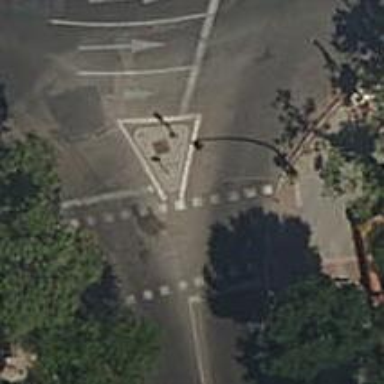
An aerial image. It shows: Road with traffic signals at crossing. The crossing is equipped with signals.